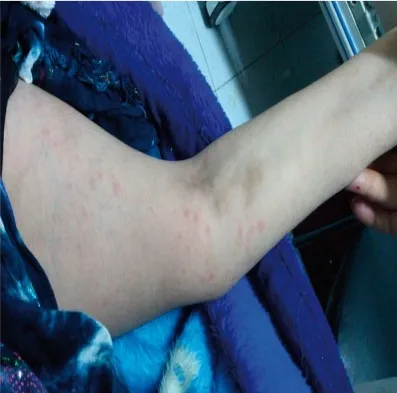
Destruction of the distal IP joints with ankylosis of the right wrist and evanescent rash. . (A) Erythematous macules involving the right arm.
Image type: medical_photograph (skin_photograph)